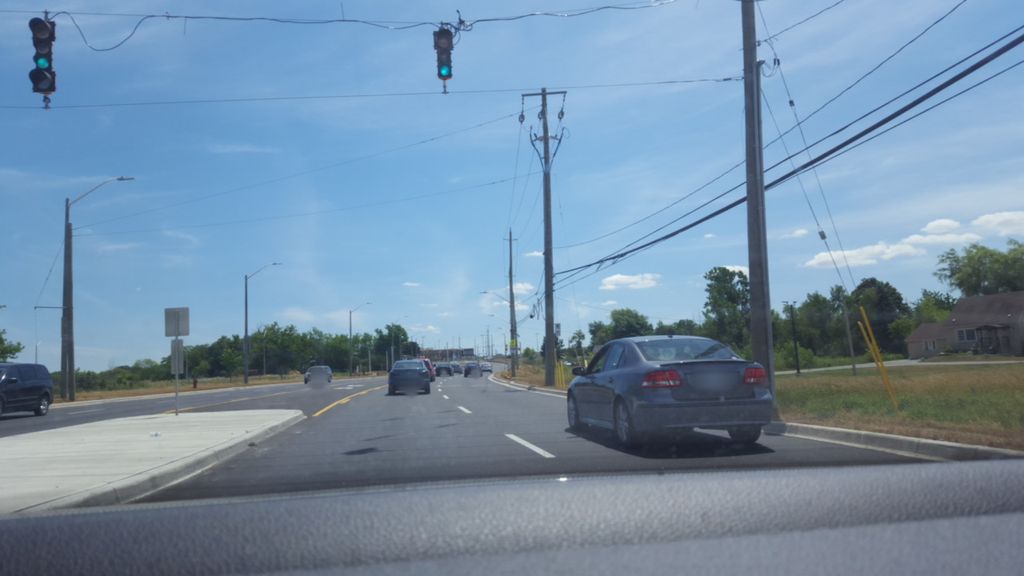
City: hamilton